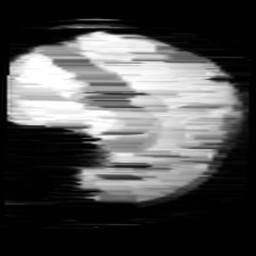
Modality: minIP
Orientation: sagittal
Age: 11
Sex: female
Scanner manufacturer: siemens
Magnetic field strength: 3 T
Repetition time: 0.027 s
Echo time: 0.02 s